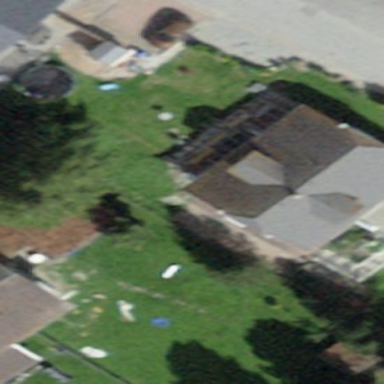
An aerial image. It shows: Simple and straightforward house.